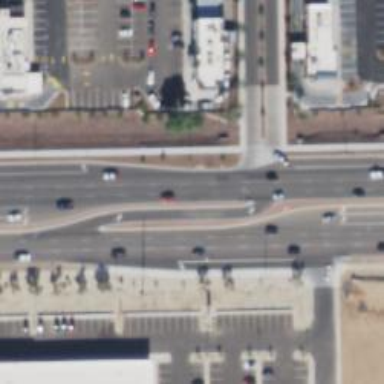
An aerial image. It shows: Secondary link road with asphalt surface.